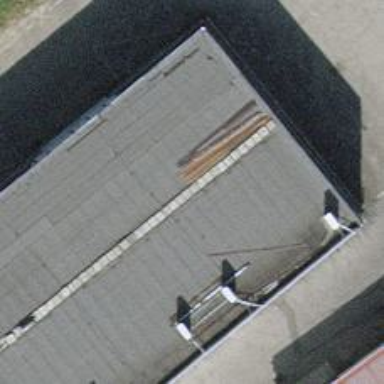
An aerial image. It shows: Furniture shop.